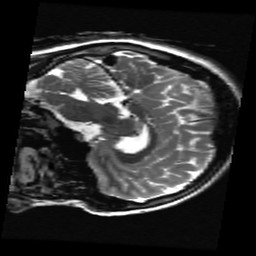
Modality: T2w
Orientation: sagittal
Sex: female
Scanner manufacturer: ge
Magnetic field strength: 3 T
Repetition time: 5 s
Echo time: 0.1017 s